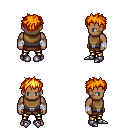
a pixel art fantasy rpg character, male body template, human, dark skin, leather chest armor, gold greaves, light blonde bedhead hairstyle, white cloth bandages, metal boots, four views (front, back, left, right), 2x2 character sprite sheet, small pixel art, hard edges, no anti-aliasing